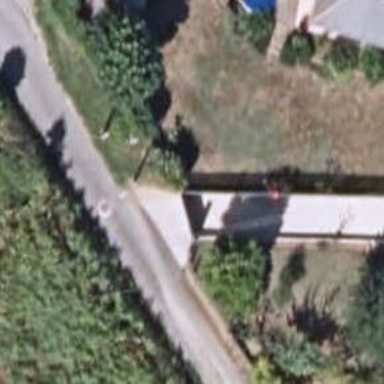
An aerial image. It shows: Gate.